Question: Remaining data?
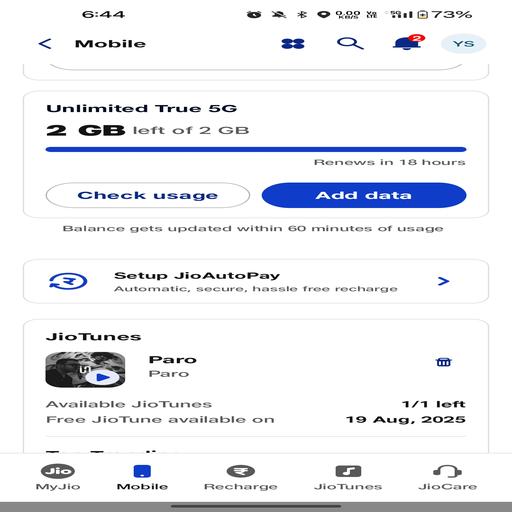
Answer: 2 GB